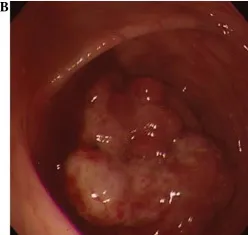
Findings under electronic colonoscope. The second colonoscopy.
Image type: endoscopy (gi_endoscopy)